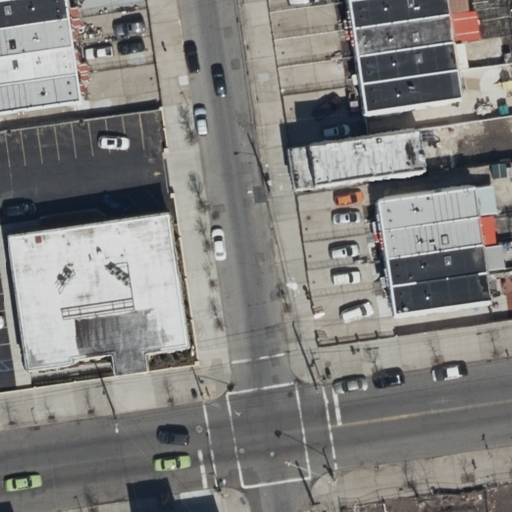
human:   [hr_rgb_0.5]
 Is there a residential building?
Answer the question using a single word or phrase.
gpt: yes

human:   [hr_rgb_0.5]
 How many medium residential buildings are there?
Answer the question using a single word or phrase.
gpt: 9

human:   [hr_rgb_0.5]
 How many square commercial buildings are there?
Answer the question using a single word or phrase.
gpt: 0

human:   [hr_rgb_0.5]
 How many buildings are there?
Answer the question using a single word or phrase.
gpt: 16

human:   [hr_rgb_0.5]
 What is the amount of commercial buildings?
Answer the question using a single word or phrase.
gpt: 0

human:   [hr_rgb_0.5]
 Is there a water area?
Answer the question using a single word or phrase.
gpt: no

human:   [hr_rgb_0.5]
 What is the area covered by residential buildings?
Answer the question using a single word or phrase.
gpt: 2337m2

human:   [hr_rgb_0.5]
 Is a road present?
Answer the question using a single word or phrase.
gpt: yes

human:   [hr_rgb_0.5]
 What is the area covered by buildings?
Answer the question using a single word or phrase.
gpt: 2337m2

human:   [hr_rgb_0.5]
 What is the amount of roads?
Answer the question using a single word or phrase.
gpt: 2

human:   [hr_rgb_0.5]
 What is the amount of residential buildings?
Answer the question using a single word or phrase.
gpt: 16

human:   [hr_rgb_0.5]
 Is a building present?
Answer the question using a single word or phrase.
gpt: yes

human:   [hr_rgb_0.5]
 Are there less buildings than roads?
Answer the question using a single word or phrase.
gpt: no

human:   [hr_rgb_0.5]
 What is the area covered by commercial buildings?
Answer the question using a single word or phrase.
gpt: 0m2

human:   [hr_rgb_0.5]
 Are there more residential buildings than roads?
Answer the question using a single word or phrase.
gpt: yes

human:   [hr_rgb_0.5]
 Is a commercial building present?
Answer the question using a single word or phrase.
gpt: no

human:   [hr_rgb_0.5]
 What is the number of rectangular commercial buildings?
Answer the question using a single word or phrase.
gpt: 0

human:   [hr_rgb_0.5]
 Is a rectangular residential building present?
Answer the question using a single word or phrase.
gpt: yes

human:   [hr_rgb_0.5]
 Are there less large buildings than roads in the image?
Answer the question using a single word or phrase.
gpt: yes

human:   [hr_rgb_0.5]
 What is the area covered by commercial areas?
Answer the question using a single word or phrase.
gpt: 0m2

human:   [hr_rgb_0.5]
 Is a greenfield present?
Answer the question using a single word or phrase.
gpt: no

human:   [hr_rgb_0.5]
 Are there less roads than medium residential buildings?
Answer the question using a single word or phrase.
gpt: yes

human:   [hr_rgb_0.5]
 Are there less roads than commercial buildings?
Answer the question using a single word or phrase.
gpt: no

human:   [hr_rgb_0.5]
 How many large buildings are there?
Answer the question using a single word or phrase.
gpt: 1

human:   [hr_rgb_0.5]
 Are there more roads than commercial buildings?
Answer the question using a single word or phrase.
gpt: yes

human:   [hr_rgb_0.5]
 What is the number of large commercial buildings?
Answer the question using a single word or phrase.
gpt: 0

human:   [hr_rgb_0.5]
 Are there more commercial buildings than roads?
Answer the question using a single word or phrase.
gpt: no

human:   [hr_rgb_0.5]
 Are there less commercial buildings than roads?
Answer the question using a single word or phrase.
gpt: yes

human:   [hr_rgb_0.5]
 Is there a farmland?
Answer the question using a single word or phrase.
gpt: no

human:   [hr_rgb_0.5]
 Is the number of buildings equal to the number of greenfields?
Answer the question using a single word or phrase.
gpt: no

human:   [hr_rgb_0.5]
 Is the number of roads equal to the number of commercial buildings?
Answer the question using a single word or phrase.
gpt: no

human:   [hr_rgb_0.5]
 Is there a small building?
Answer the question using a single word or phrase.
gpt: yes

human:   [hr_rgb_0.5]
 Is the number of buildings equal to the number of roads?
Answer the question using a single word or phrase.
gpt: no

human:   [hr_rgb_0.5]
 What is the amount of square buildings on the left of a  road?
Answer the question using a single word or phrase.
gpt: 0

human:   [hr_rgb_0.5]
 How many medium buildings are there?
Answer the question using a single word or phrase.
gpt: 9

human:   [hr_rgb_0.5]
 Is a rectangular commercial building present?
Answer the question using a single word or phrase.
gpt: no

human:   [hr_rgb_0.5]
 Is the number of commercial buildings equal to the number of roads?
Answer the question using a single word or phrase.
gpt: no

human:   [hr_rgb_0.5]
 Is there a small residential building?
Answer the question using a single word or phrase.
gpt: yes

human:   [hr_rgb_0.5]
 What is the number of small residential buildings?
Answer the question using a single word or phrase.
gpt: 6

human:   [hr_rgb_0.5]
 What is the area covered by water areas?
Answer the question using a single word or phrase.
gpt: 0m2

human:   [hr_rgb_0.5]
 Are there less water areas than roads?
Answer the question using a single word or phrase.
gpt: yes

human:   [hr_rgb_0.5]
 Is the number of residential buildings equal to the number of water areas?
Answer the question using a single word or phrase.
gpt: no

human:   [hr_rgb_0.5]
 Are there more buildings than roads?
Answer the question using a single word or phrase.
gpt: yes

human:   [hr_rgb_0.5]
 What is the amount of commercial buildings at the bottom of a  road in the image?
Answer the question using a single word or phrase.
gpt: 0

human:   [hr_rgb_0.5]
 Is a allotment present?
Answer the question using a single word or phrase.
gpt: no

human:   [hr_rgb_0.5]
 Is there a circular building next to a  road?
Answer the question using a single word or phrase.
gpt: no

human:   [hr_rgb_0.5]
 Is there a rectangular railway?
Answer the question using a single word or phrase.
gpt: no

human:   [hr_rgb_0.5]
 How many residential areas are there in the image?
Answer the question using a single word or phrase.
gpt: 0

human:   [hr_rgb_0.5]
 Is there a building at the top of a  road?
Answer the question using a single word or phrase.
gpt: yes

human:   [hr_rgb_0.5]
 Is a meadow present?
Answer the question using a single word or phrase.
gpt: no

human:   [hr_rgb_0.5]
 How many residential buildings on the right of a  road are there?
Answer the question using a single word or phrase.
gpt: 10

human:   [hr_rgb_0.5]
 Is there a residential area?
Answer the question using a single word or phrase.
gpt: no

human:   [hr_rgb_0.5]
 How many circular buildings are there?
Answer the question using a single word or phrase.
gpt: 0

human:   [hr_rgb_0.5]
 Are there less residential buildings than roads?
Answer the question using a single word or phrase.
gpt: no

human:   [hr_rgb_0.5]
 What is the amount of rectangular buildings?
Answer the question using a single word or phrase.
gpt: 15

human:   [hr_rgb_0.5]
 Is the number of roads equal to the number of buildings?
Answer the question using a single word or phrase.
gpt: no

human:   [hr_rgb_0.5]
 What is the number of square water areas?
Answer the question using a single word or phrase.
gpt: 0

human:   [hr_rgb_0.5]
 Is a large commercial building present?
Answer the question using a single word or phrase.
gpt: no

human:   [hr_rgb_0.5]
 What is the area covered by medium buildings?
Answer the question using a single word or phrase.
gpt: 1148m2

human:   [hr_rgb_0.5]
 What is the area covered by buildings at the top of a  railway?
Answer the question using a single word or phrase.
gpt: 0m2

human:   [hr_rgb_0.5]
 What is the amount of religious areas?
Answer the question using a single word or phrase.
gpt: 0

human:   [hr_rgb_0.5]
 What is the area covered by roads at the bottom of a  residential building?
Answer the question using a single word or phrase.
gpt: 0m2

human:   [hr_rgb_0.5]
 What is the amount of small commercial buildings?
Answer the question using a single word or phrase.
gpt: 0

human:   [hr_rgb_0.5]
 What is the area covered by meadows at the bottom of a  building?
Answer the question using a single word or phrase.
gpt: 0m2